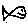
Label: fish